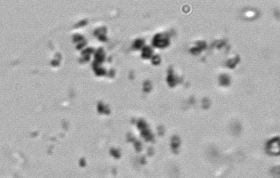
Label: Phaeocystis